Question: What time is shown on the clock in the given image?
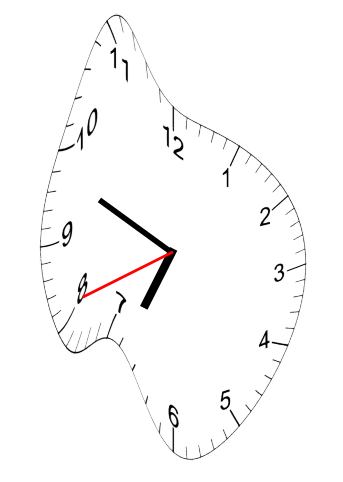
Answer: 06:48:41